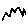
Label: zigzag